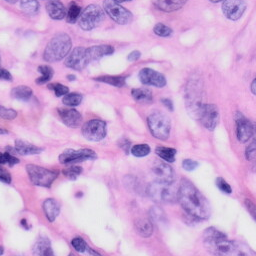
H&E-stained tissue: Skin